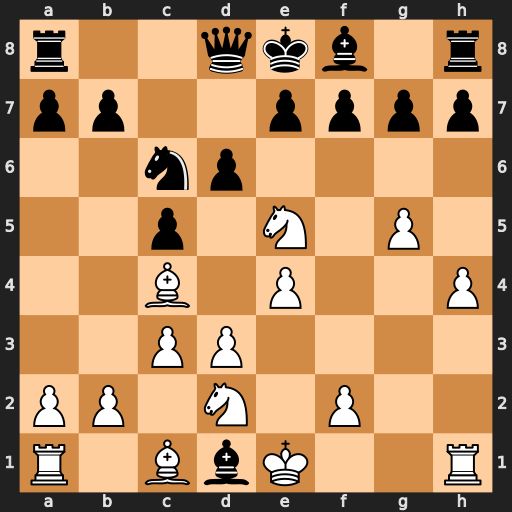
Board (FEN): r2qkb1r/pp2pppp/2np4/2p1N1P1/2B1P2P/2PP4/PP1N1P2/R1BbK2R
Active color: w
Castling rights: KQkq
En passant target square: -
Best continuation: Bxf7#